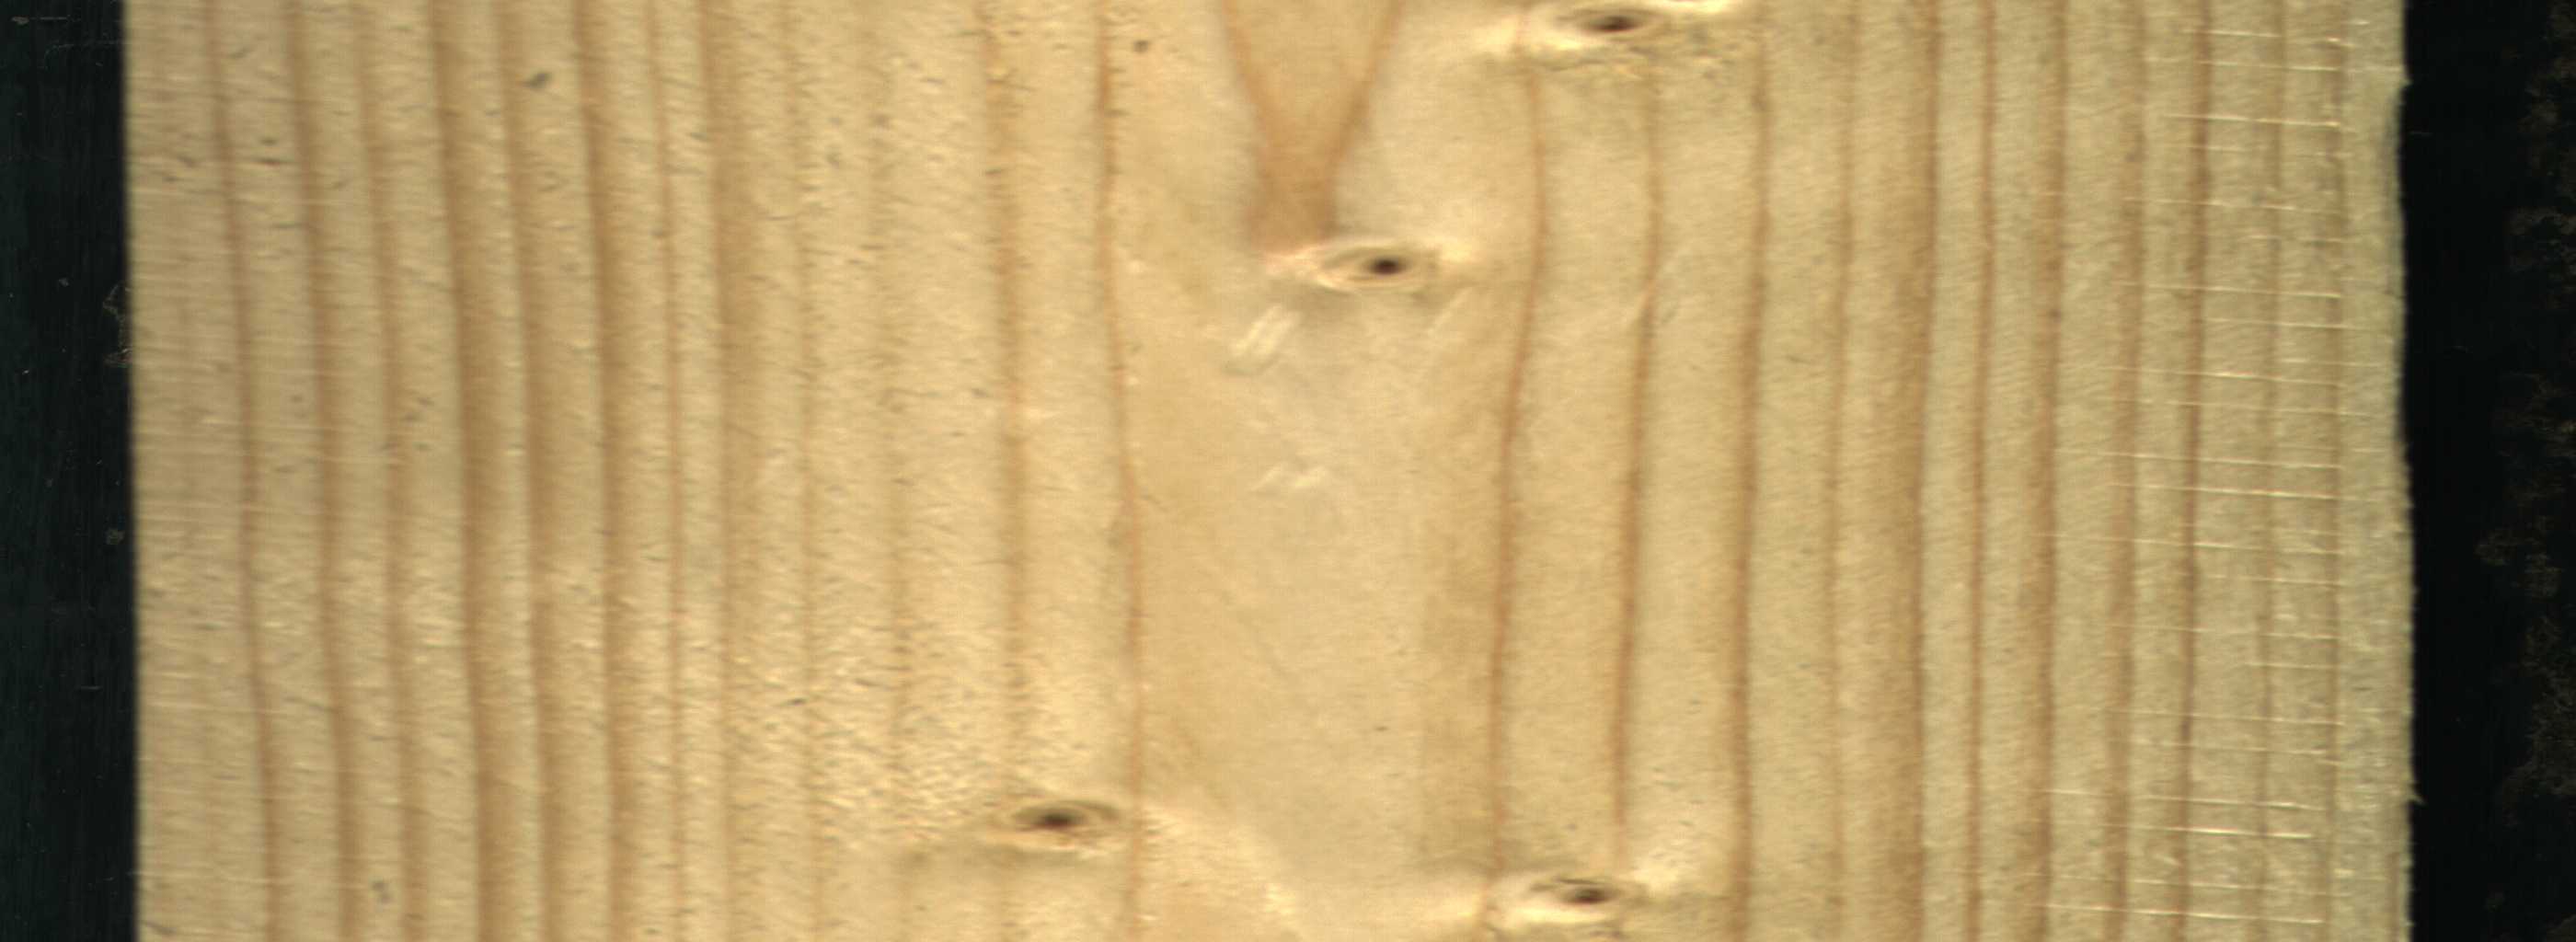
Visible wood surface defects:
Live_Knot
Live_Knot
Live_Knot
Live_Knot